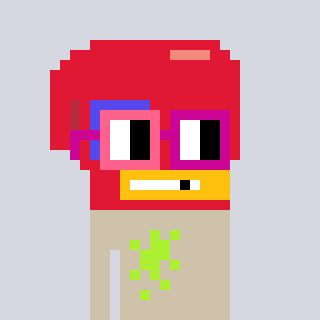
a pixel art character with square pink and red glasses, a boxing glove-shaped head and a bege-colored body on a cool background